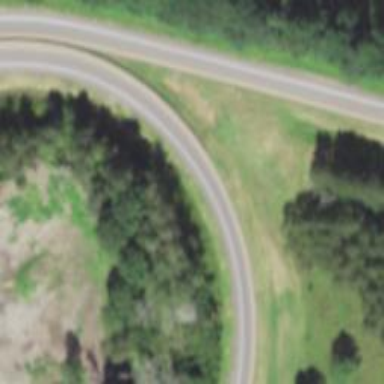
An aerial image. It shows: Asphalt motorway link.